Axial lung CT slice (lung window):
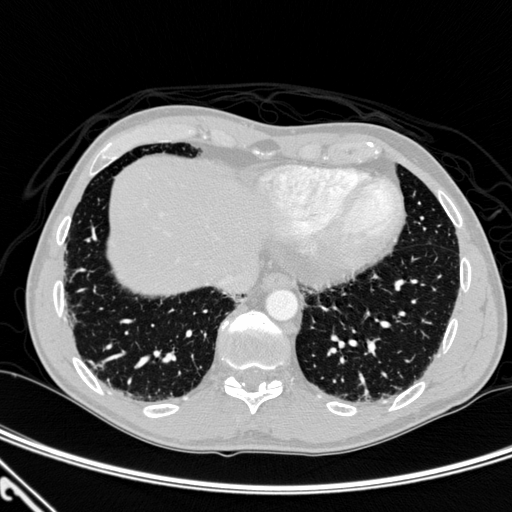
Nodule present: no